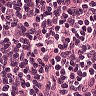
Metastatic tissue present: no